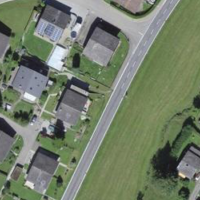
EUNIS habitat code: 55
Species observed at this site:
Trifolium pratense